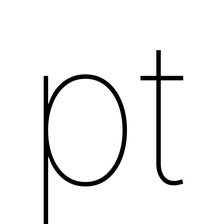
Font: Inter_Thin